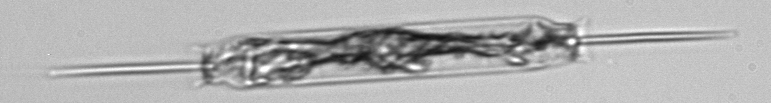
Label: Ditylum_brightwellii